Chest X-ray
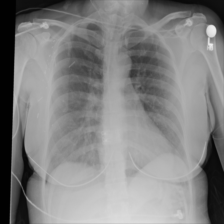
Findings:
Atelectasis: negative
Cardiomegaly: negative
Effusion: negative
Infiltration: negative
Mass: negative
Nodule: negative
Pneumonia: negative
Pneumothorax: negative
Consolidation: negative
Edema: negative
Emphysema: negative
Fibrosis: negative
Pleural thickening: negative
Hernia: negative